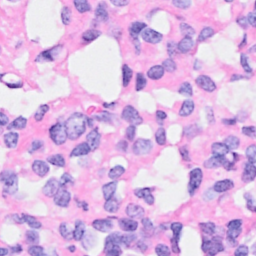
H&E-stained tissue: Breast